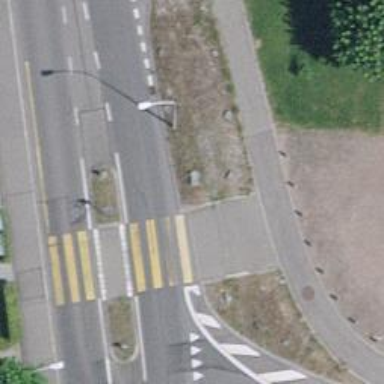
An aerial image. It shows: Pedestrian crossing with zebra markings on the footway.